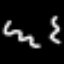
Label: squiggle